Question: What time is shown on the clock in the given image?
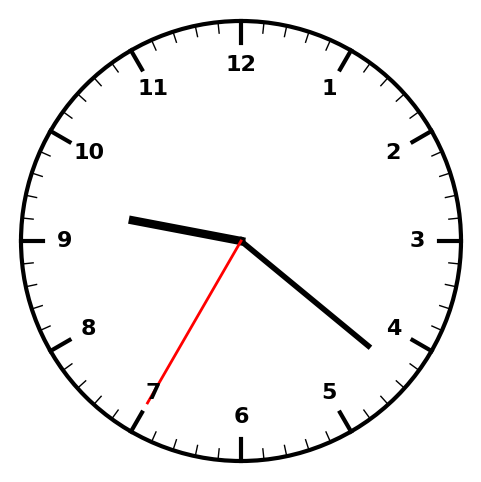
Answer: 09:21:35